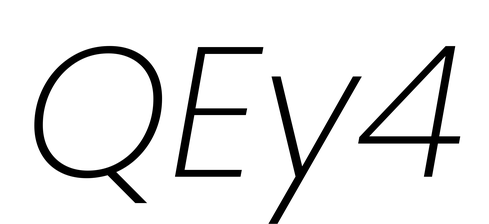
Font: Poppins-ExtraLightItalic